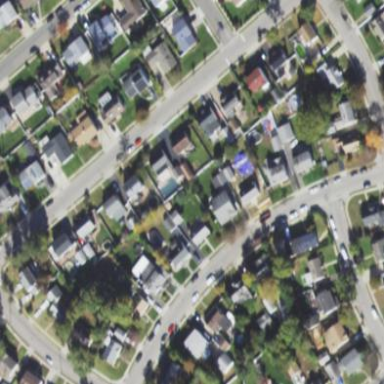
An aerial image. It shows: Sidewalk.